Question: I want to learn about Design Patterns and everywhere I see diagrams like this:

Is it UML or something else? I just need a quick reference to learn what do each of different lines mean? which one is inheritance, etc..
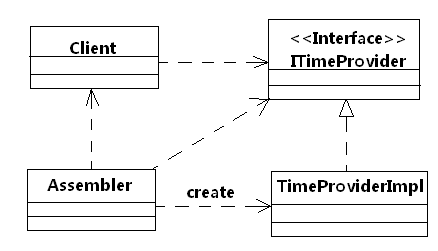
Answer: Yes it is UML. You can read more (with examples) about class diagrams and other UML diagrams e.g. at <URL>

Although it is possible to Google out and print and pin up on your notice board some "'UML cheat sheet'" or "'UML quick reference card'" (e.g. <URL>.
it is much better to first read a good book so that you know what is/is_not possible what is the structural/behavioral modeling etc. Explaining UML is not a thing that can be done on 1 single sheet of paper or in one single Stack Overflow answer